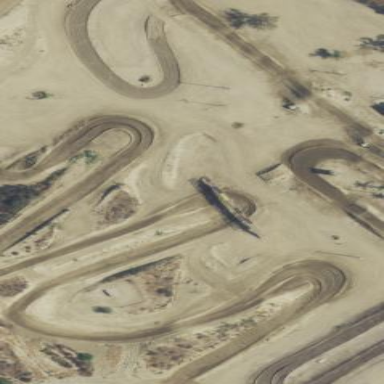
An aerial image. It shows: Motocross raceway with sandy surface.